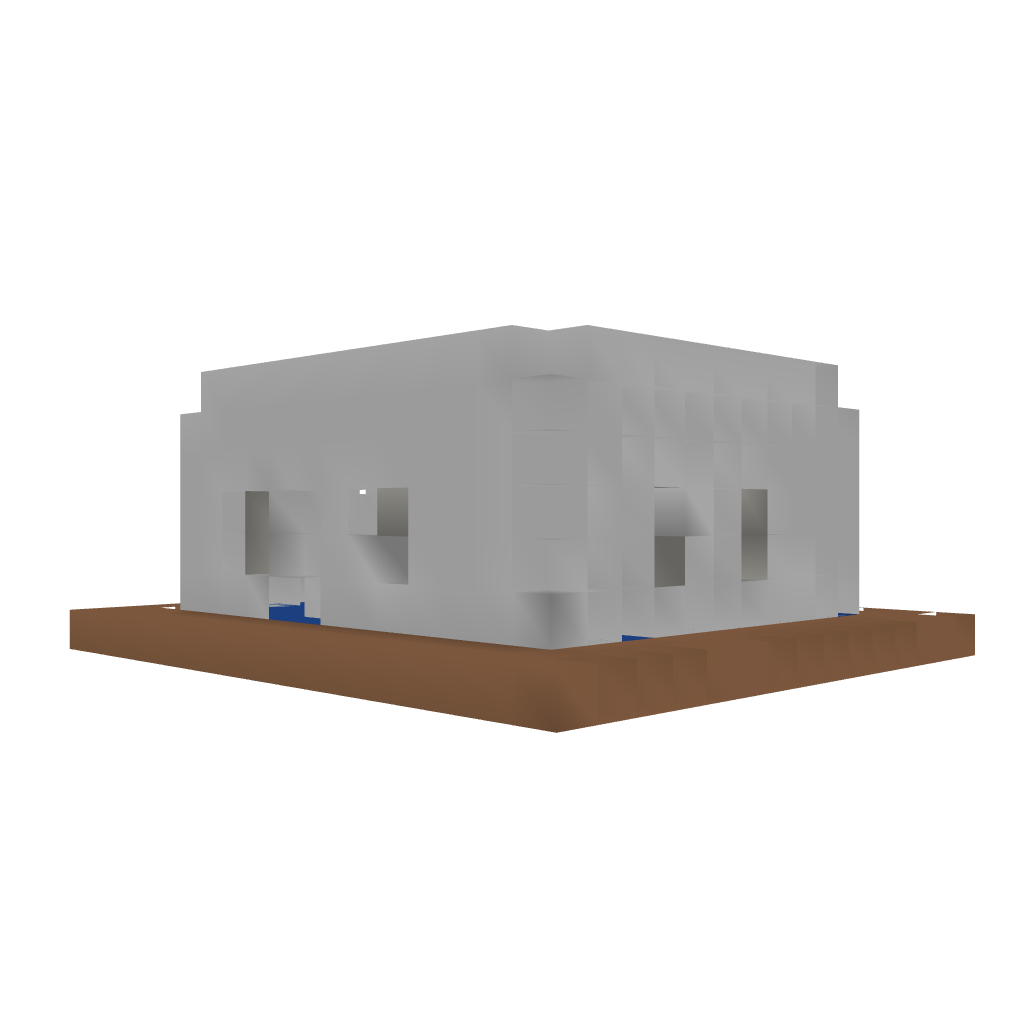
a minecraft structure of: Little Water House